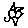
Label: flower